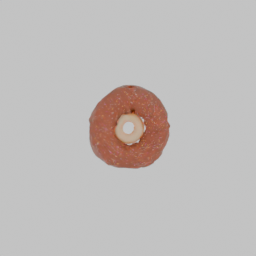
Label: nature